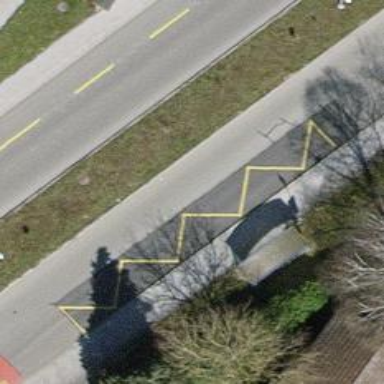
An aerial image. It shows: Bus stop with platform for public transport.